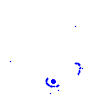
Particle: electron